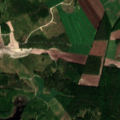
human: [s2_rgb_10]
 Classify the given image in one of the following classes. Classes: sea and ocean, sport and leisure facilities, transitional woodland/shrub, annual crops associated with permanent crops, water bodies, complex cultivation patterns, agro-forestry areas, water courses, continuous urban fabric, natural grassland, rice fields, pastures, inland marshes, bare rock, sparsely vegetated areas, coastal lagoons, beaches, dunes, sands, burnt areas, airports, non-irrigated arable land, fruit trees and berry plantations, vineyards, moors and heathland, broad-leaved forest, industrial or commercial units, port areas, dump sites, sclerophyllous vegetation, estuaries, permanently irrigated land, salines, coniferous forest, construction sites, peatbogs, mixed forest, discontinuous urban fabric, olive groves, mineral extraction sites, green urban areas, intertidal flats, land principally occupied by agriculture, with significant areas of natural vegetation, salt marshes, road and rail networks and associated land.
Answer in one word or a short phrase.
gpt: non-irrigated arable land, land principally occupied by agriculture, with significant areas of natural vegetation, coniferous forest, mixed forest